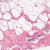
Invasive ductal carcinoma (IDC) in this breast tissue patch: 0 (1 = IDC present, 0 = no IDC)